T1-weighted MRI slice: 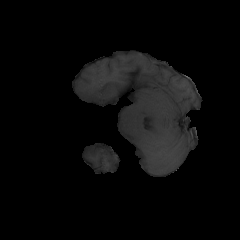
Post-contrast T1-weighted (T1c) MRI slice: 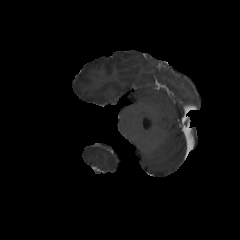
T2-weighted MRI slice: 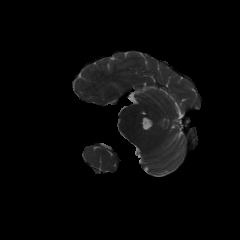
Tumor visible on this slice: no